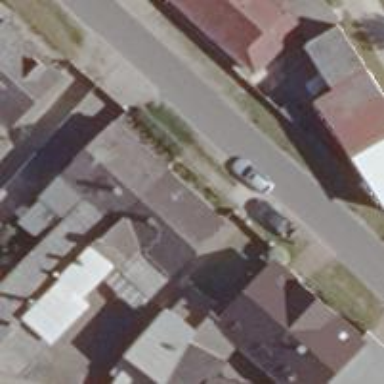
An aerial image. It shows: Semi-detached house.